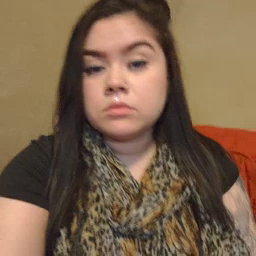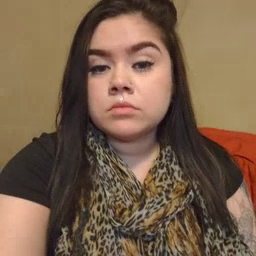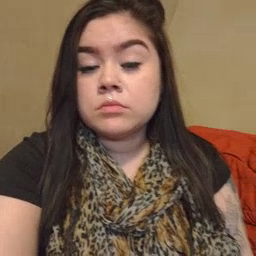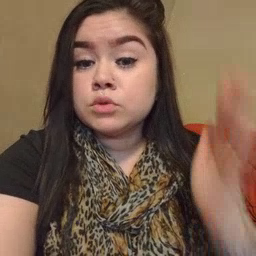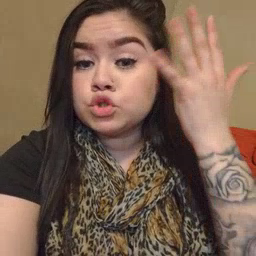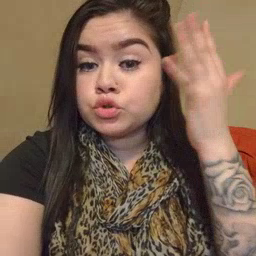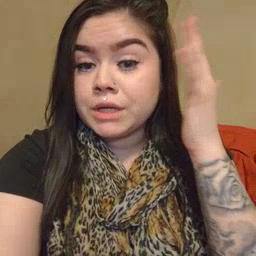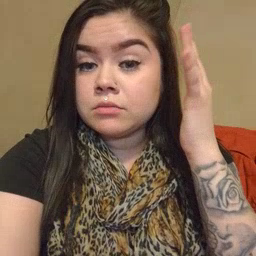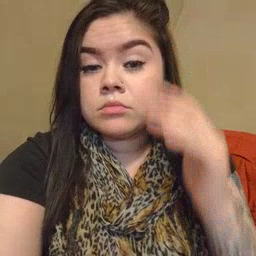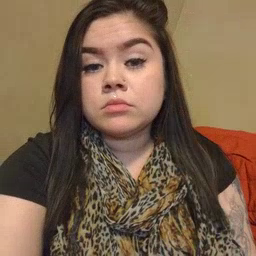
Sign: tree